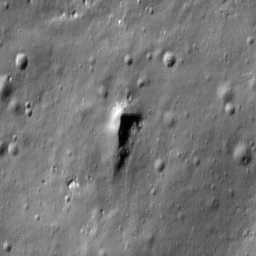
Pit: Rutherfurd 3
Host crater: Rutherfurd
Host type: impact_melt
Lunar coordinates: latitude -60.775, longitude 348.208